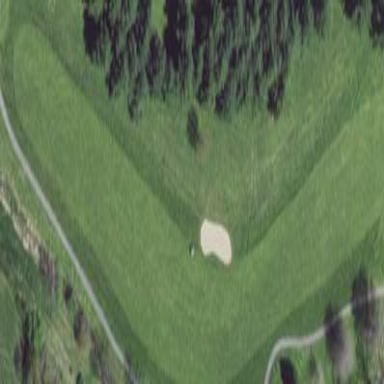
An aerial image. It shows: Grassy area designated as golf fairway.